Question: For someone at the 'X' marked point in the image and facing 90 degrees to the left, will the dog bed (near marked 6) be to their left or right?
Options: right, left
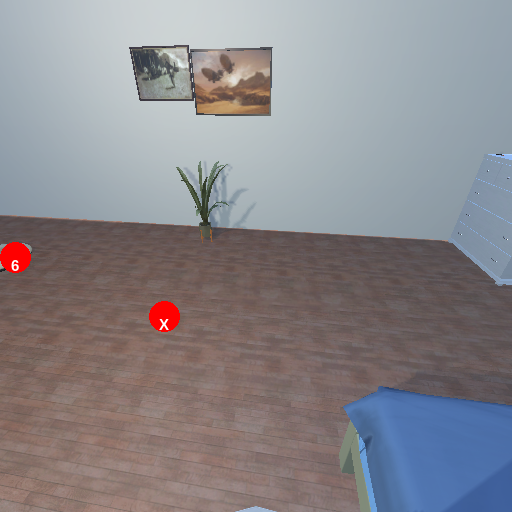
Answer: right